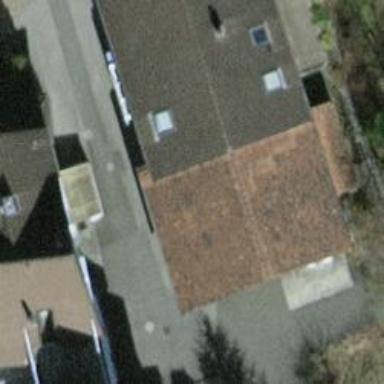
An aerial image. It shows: Detached building.